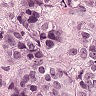
Metastatic tissue present: yes